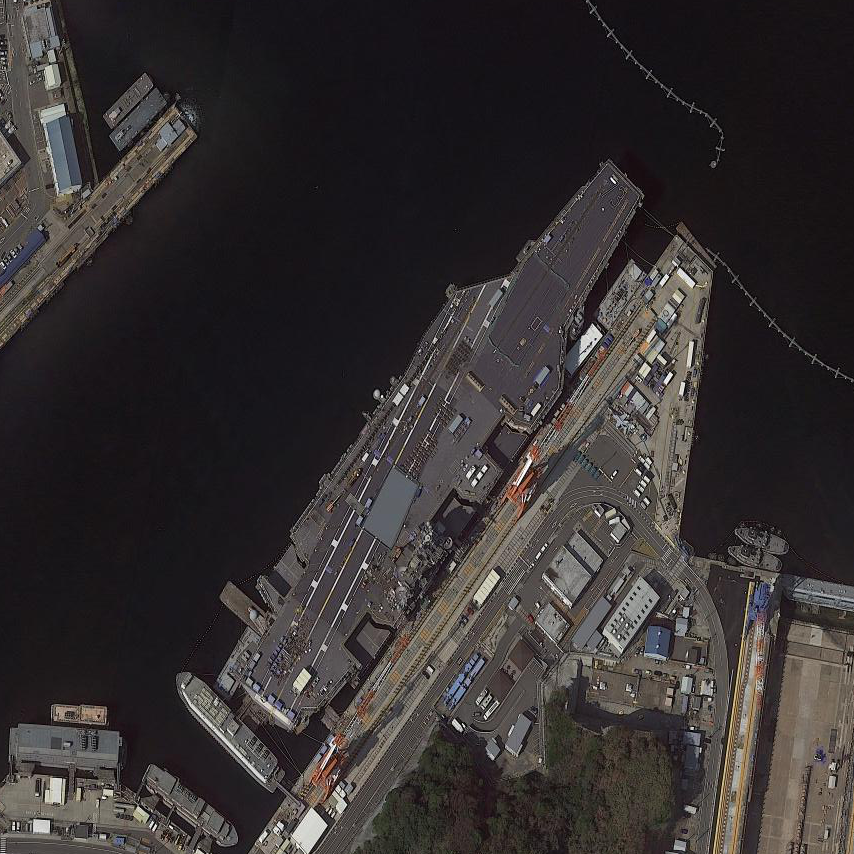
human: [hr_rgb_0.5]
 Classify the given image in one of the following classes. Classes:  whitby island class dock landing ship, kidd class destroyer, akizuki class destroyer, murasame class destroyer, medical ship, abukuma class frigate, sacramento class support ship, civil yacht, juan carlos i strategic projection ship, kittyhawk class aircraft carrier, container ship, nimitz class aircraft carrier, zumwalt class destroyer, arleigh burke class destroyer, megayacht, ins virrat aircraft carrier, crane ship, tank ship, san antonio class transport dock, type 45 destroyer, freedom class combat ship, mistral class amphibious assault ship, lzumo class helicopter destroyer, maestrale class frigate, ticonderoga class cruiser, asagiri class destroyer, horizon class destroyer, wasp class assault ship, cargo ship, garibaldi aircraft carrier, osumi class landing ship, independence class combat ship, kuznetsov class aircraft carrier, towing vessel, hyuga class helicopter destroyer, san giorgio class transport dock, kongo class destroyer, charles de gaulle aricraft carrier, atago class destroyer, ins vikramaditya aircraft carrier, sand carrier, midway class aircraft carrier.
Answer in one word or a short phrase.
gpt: Nimitz class aircraft carrier